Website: crate-barrel
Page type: billing-address
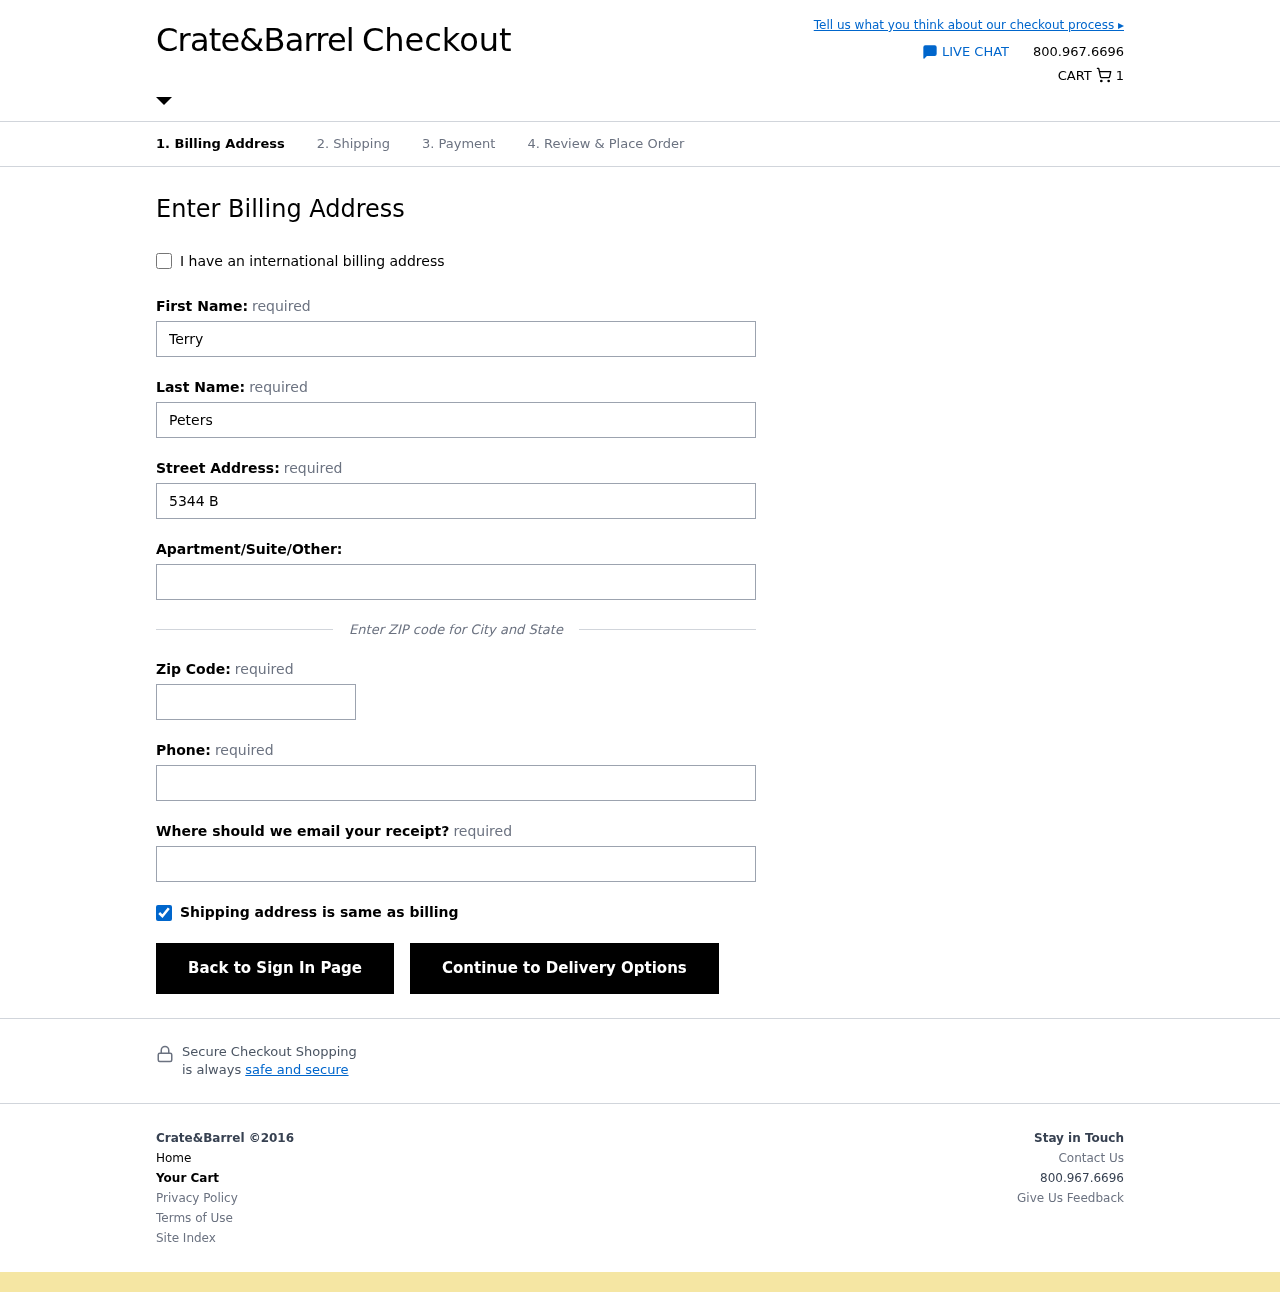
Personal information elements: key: PII_EMAIL
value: tpeters@hotmail.com
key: PII_FIRSTNAME
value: Terry
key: PII_LASTNAME
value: Peters
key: PII_PHONE
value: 9929270043
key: PII_POSTCODE
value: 82162
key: PII_STREET
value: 5344 Burton Flats Suite 391
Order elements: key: ORDER_NUM_ITEMS
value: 1